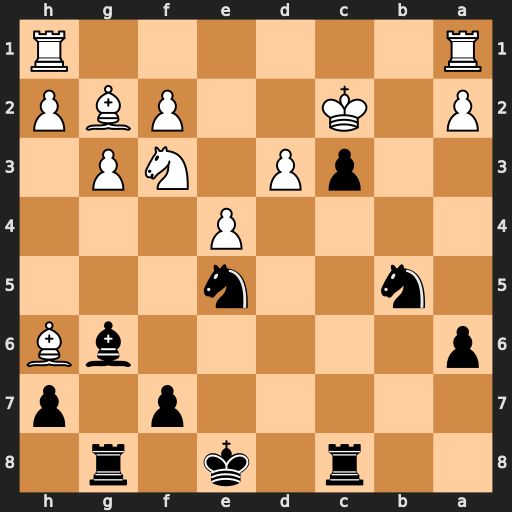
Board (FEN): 2r1k1r1/5p1p/p5bB/1n2n3/4P3/2pP1NP1/P1K2PBP/R6R
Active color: b
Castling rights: -
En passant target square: -
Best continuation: Nxf3 Bxf3 Nd4+ Kc1 Nxf3